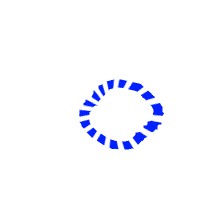
Shape: circle